Question: I am trying to put names in the middle of the div of the gold podium (no matter the number Of letters in the word).
I gave 3 examples for the gold podium:

this is the jsfiddle: <URL>
I tried to let 'left' the calculation of the width of the screen and to reduce the (width of the gold div) / 2. but it didn't work. the words start in the same place.
'''
<div class="podium-block gold">
<span class="place">1st place</span>
<span class="sum">$5000</span>
<span class="name">Jacob Collins</span>
<div class="podium"></div>
</div>
'''
any help appreciated!
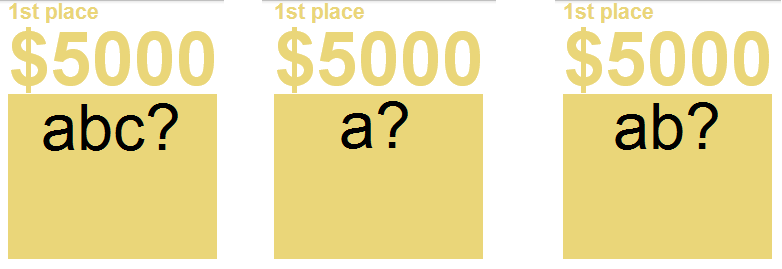
Answer: Correcting the last part of the JQuery, it works:
'''
$('.name').delay(1000).animate({
"opacity": "1"
}, 500);
'''
Alhough as it is said in the comment below, it can be solved using CSS